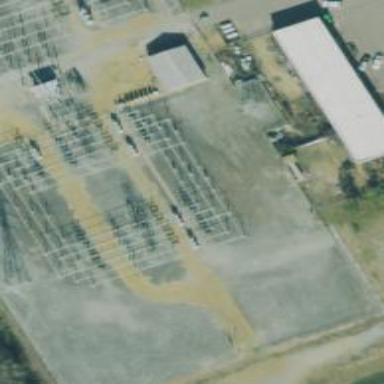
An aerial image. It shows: Switch for power supply.